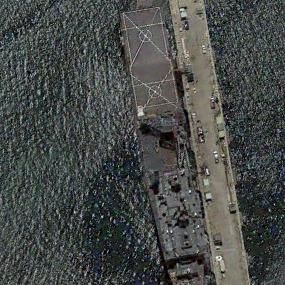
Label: combat